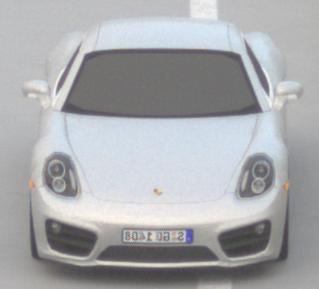
Make: Porsche
Model: Cayman
Detailed model: Cayman (981C)
Model produced from: 2013/03
Model produced until: 2014/04
Doors: 2
Color: white
Road condition: dry road
Daytime: morning or afternoon
Contrast: low contrast